Interaction volume radius: 10 \u00c5
Interaction volume height: 35 \u00c5
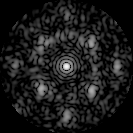
Disorder parameter: 0.5426